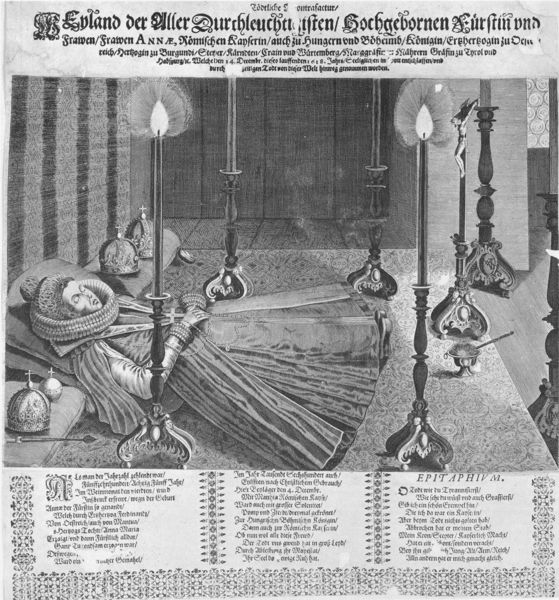
Titel: Tödtliche [Abc]ontrafactur/ Weyland der Aller Durchleuchti[g]isten / Hochgebornen Fürstin vnd Frawen/ Frawen ANNAE
Standort: Wolfenbüttel
Institution: Herzog August Bibliothek
Schlagwörter: schatten, schlaf, weiß, fenster, frau, frisur, glas, grau, holz, kleid, licht, lichter, raum, schwarz, tür, zimmer, dame, teppich, mützen, arme, band, barock, falten, kragen, leiche, mensch, rahmen, stein, tod, tot, toter, bild, halskrause, hände, kirche, rauch, boden, haare, mantel, drei, england, krone, deutschland, schärpe, dutt, schrift, ruhe, liegen, schlafen, schuhe, kette, grafik, graphik, spalten, dielen, kissen, papst, kerze, bett, kerzen, leuchter, deutsch, podest, liegend, name, flamme, buch, kreuz, liegende, druck, stich, titel, seite, schwarzweiß, text, zeitung, tote, überschrift, kugel, orden, bleiglas, krause, buchdruck, kerzenständer, kerzenhalter, kerzenleuchter, armreif, gruft, christus, grab, jesus, jesus christus, sterben, totenbett, weihrauch, kapelle, kruzifix, königin, fürstin, kupferstich, aufgebahrt, fraktur, strophen, kandelaber, totenwache, insignien, zepter, szepter, erlöser, kronen, epitaph, gekreuzigter, sterbebett, majuskel, aufbahrung, seriendruck, reichsapfel, bischofsmützen, mitren, liegn, kerzenschimmer, rechisapfel, wtwsserkessel, krobe, messias, gottessohn, sohn gottes, englang, christkind, kandelabar, aufbarung, päpstin, kandelava, kandelaver, todesanzeige, spitafium, epitafium, epitafhium, durchleucher, christkönig, heilland, erretter, jesus von nazaret